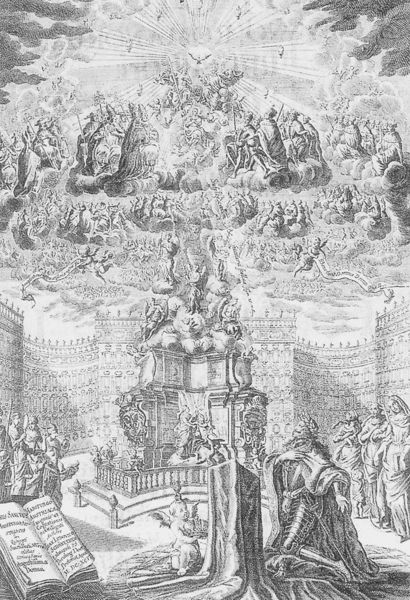
Titel: Wiener Dreifaltigkeitssäule oder Pestsäule
Künstler: E. Nessenthaler
Schlagwörter: gott, himmel, mann, wolken, frauen, menschen, frau, männer, zeichnung, gebäude, weg, wand, taube, häuser, sonne, boden, engel, putte, schrift, mauer, grafik, könig, geländer, buch, burg, palast, strahlen, denkmal, festung, druck, schwarzweiss, radierung, stich, rüstung, altar, prediger, jüngstes gericht, erscheinung, etagen, himel, heilige, putten, schwur, himmelfahrt, poller, heiliger geist, schriftbänder, heiligen, himmelreich, siegerkranz, lorberrkranz, k"nig